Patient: sex M, age 66
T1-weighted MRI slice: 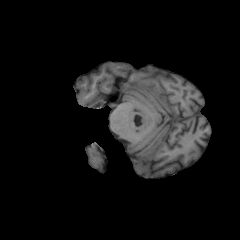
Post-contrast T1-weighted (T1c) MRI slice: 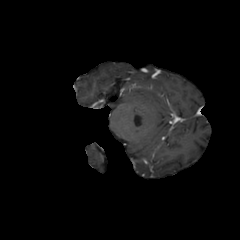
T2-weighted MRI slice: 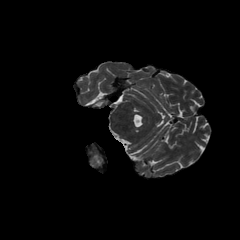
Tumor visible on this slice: no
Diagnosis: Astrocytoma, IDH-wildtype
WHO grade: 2